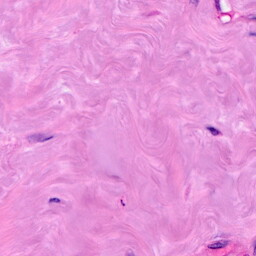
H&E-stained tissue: Breast